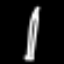
Label: pencil